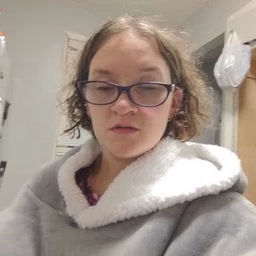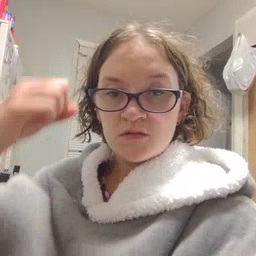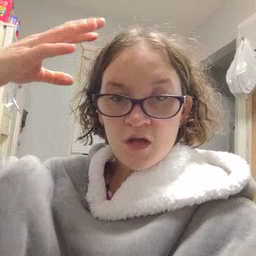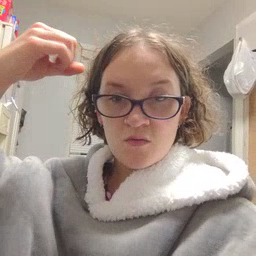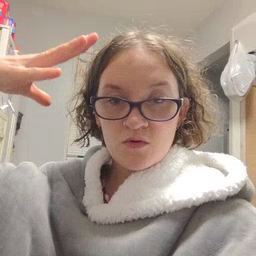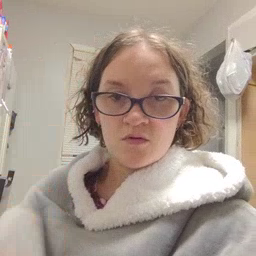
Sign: shower